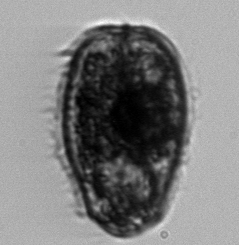
Label: Pleuronema